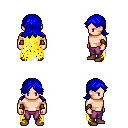
a pixel art fantasy rpg character, male body template, human, light skin, yellow tattered cape, magenta pants, blue loose hair, cloth bracers, brown shoes, four views (front, back, left, right), 2x2 character sprite sheet, small pixel art, hard edges, no anti-aliasing